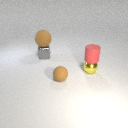
large brown rubber sphere behind small red rubber cylinder